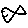
Label: fish